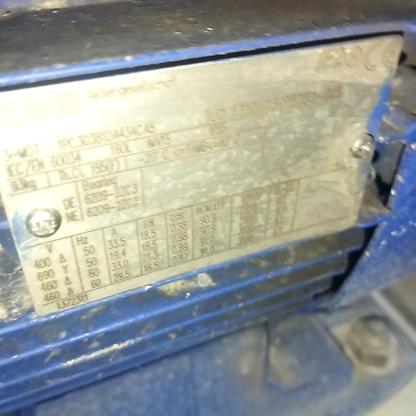
Klasa: tabliczka-znamionowa